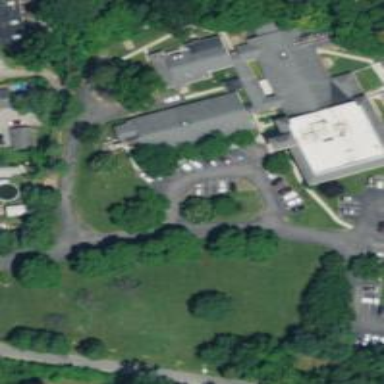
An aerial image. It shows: Nursing home.